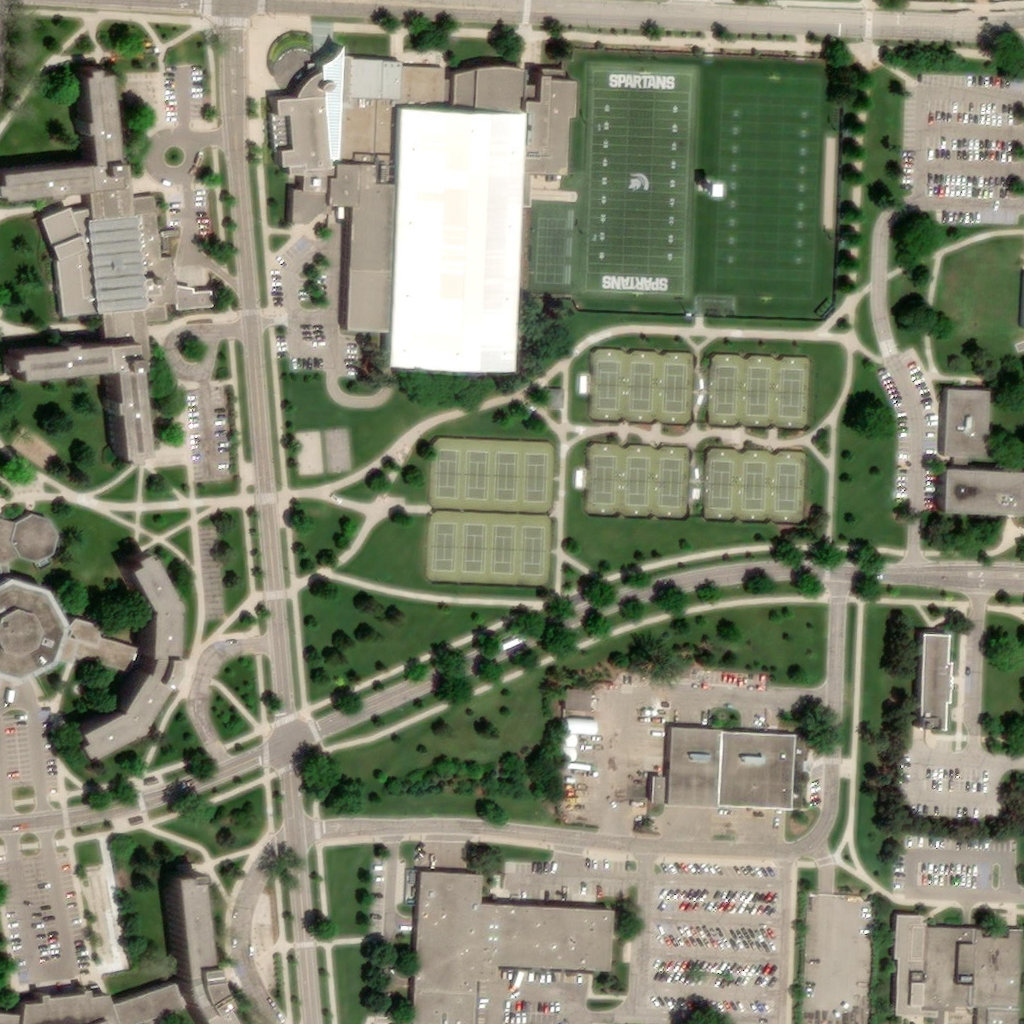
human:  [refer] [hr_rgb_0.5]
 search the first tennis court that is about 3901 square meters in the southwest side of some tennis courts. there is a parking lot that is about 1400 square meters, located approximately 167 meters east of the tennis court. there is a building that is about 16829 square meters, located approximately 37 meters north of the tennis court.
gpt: <box>[[42, 43, 54, 57, 0]]</box>